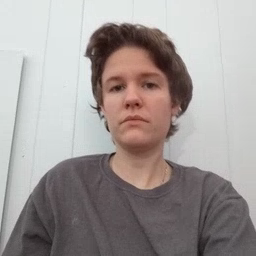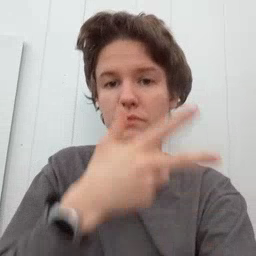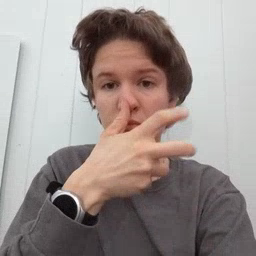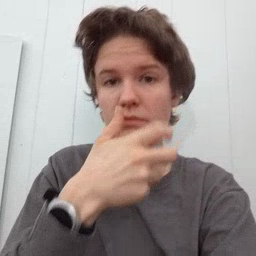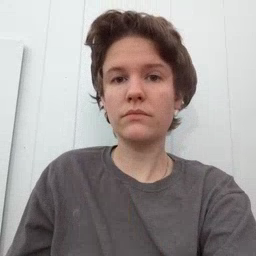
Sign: bug